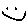
Label: smiley face